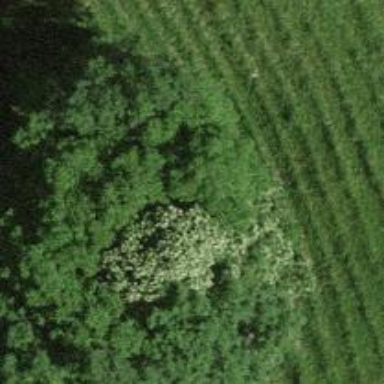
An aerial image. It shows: Deciduous broadleaved tree.